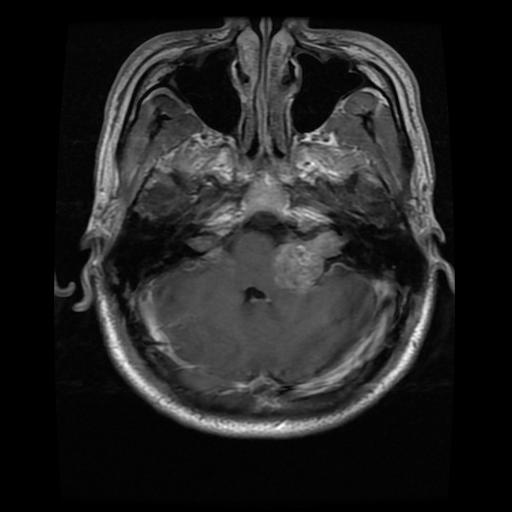
Label: meningioma